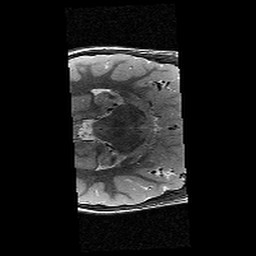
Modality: T2w
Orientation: axial
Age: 10
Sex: female
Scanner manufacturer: siemens
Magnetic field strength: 3 T
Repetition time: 9.23 s
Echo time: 0.067 s